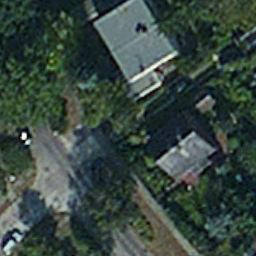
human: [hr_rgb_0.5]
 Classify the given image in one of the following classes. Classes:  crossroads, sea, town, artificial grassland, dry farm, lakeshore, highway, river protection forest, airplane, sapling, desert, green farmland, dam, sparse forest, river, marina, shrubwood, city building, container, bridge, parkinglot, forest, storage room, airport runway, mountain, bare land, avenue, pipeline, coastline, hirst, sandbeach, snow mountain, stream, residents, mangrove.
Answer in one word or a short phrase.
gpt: residents